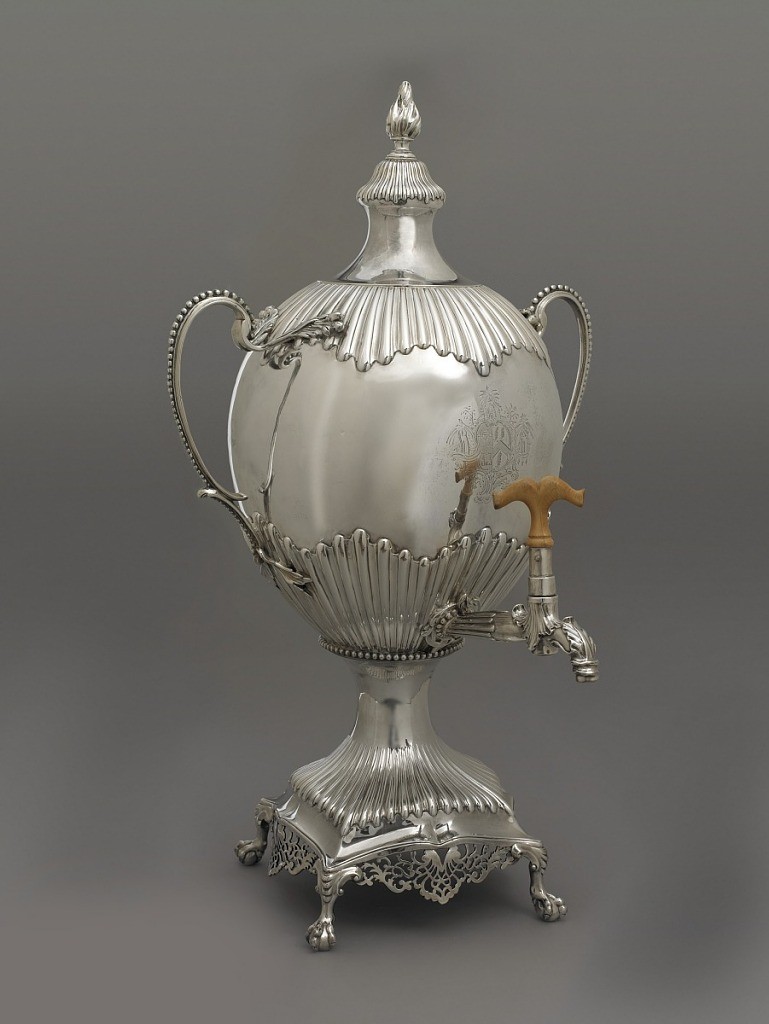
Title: Hot Water Urn
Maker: Auguste Le Sage, British, active London 1769 – 1780s
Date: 1770–1771
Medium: silver, bone
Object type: hot water urn
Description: (a) Ovoid body with fluting at top and bottom. Beaded vertical scroll handles fastened to body with twin leaves and berries. Fluted and foliated spigot with bone handle. Engraved coat of arms: Parter per fess, gules, two mullets and sun in its splendor; azure, a citadel with two towers; impaled with argent, a chevron azure, three holly leaves slipped, vertical. (b) High, concave cover, with bulging fluted top and flame finial. (c) Rectangular stand with openwork scrolled apron and four ball-and-claw feet.